Field crop: tomato
Growth stage: 2
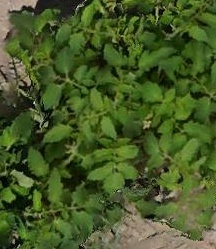
Species: tomato